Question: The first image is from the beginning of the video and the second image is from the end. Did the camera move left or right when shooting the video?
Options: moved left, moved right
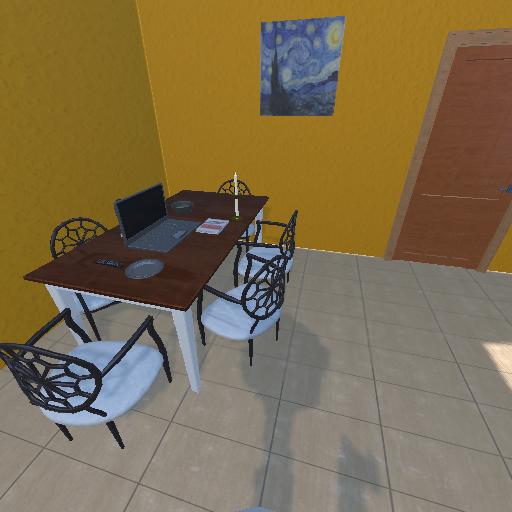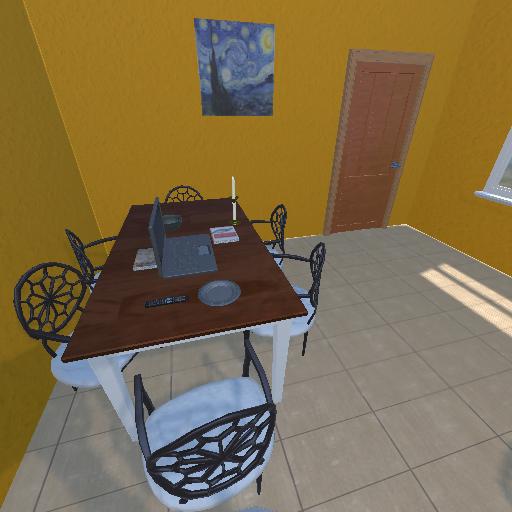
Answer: moved left